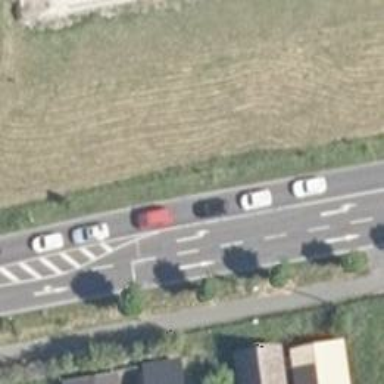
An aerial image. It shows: Secondary road with asphalt surface.